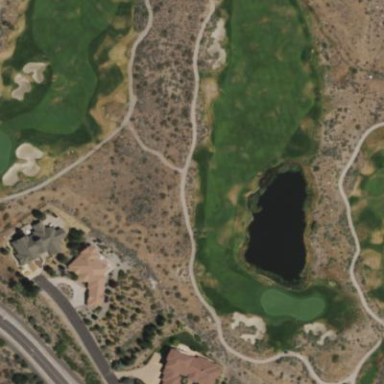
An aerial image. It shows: Rough area on grassy golf course.